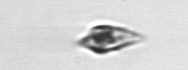
Label: Oxytoxum